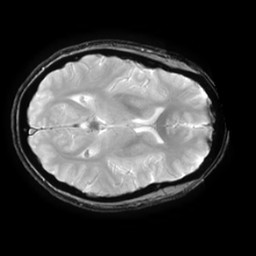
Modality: T2starw
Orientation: axial
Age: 50
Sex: female
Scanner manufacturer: ge
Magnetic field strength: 3 T
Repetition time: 0.65 s
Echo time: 0.02 s